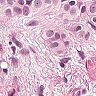
Metastatic tissue present: yes